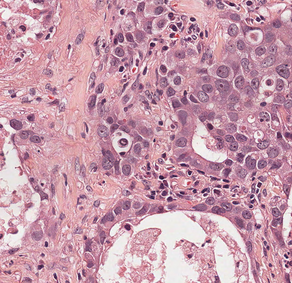
Tumor epithelial tissue: yes
Tumor-associated stroma tissue: yes
Normal tissue: no